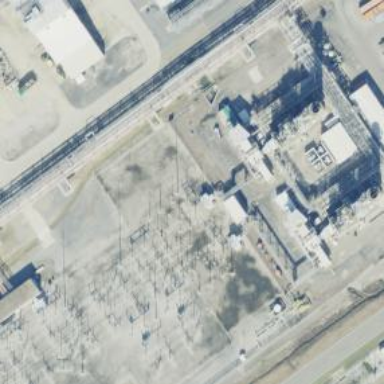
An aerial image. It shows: Power plant.